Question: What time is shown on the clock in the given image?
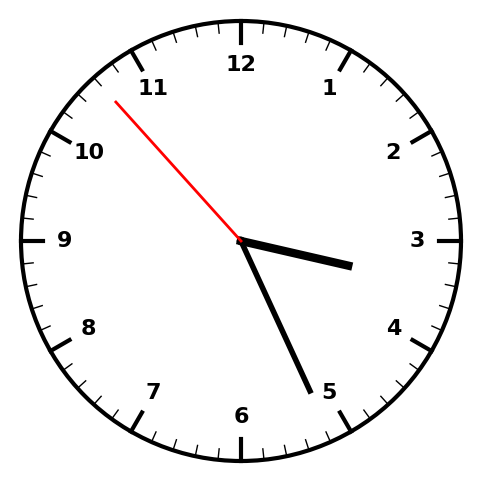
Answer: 03:25:53